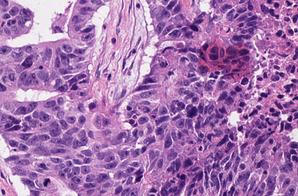
Tumor epithelial tissue: yes
Tumor-associated stroma tissue: yes
Normal tissue: no